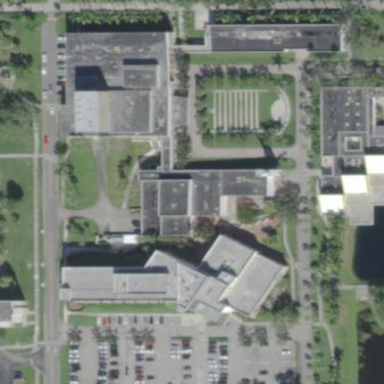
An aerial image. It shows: University building.